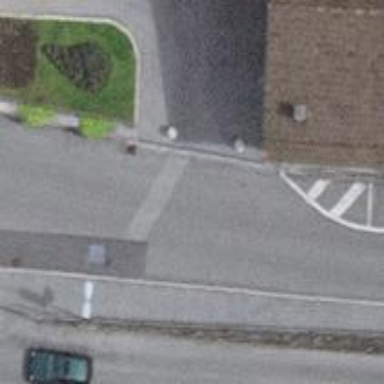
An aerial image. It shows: Bollard barrier.